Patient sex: M
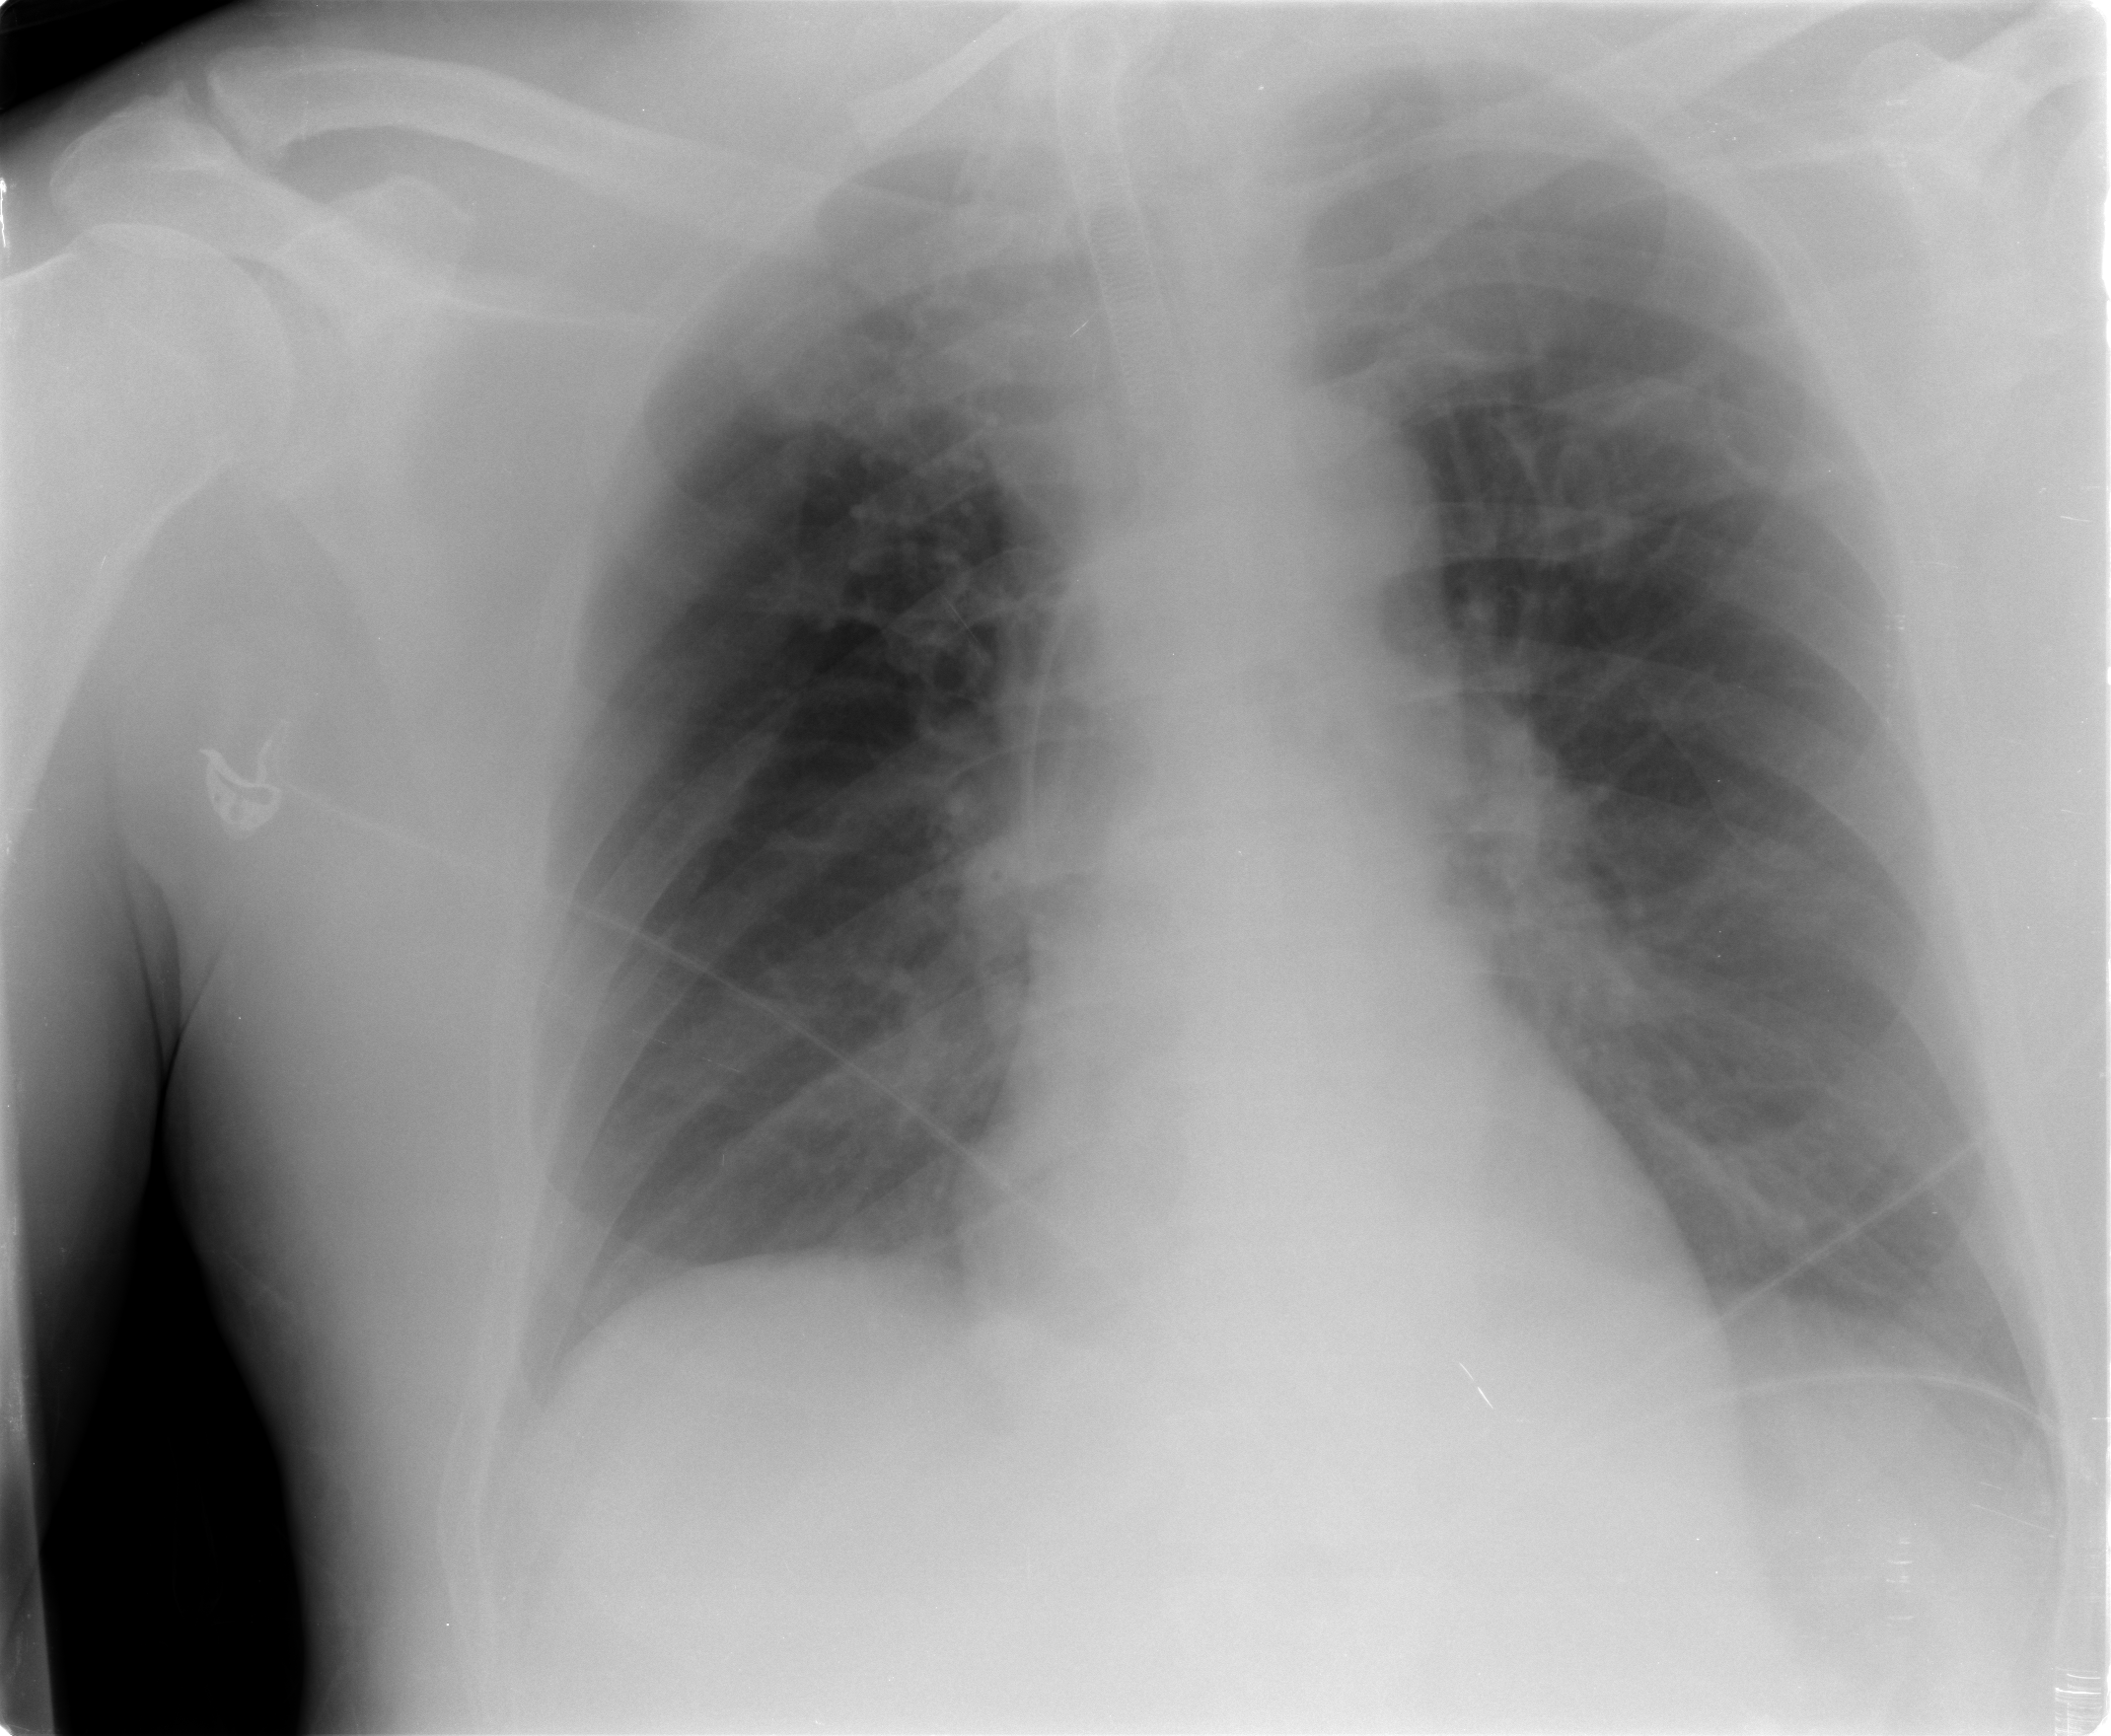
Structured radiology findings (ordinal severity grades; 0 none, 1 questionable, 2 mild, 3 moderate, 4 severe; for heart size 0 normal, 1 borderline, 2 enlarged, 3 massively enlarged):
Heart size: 0
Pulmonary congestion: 1
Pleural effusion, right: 0
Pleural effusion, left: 1
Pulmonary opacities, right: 0
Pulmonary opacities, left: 0
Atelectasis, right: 1
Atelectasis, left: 1